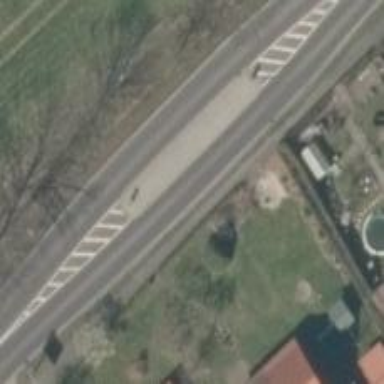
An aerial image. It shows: Primary road with asphalt surface.